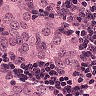
Metastatic tissue present: yes